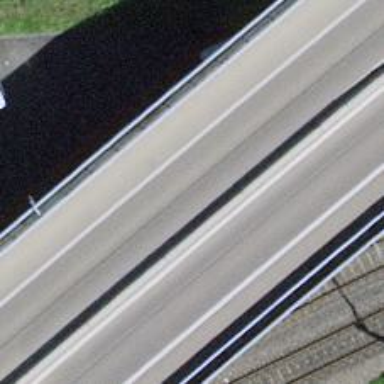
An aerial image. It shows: Bridge over trunk highway that serves as motorroad.